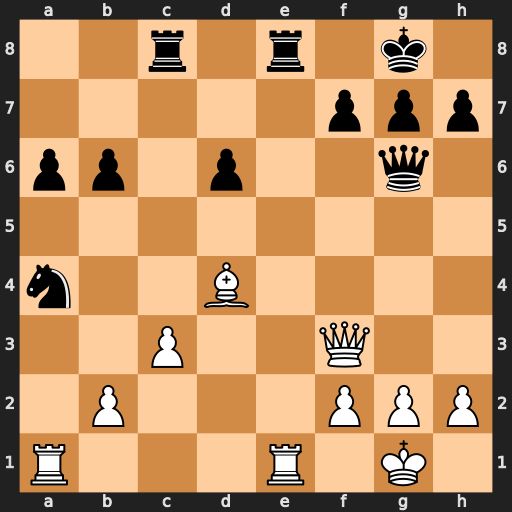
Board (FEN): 2r1r1k1/5ppp/pp1p2q1/8/n2B4/2P2Q2/1P3PPP/R3R1K1
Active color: w
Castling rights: -
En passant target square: -
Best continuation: Qc6 Rf8 Qxa4